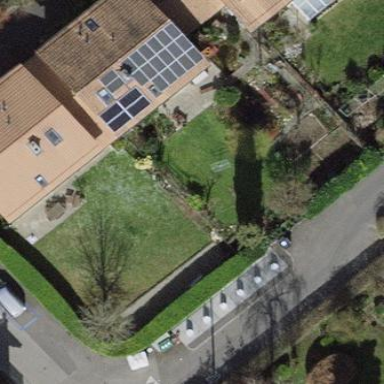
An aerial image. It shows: Garden surrounded by fence.